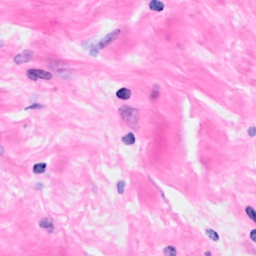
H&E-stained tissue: Breast